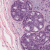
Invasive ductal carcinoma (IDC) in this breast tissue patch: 0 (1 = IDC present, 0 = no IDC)